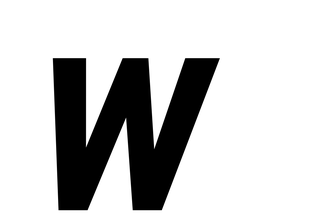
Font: Roboto-Italic_Condensed_SemiBold_Italic